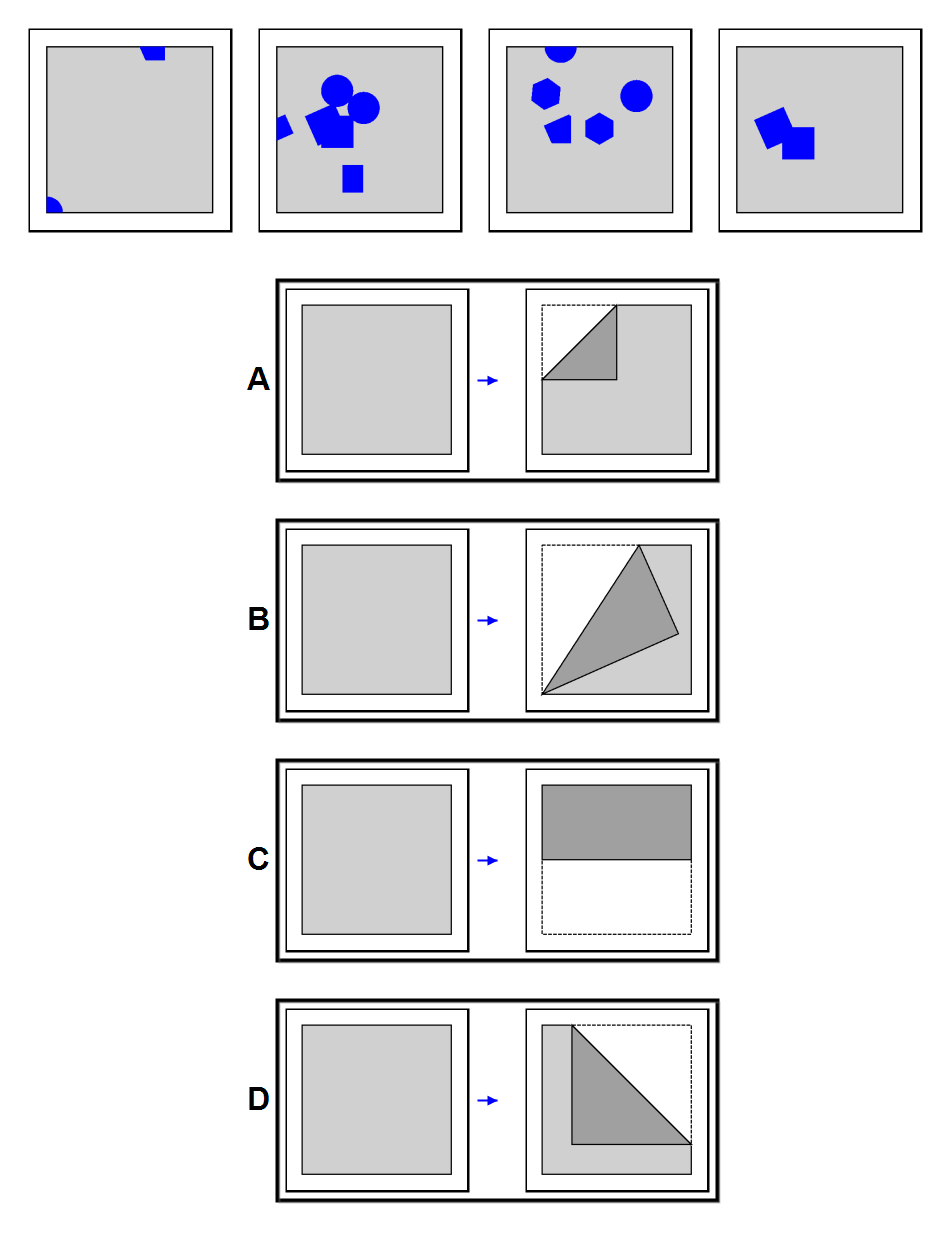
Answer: B